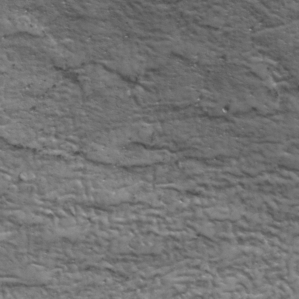
Label: frost